Interaction volume radius: 10 \u00c5
Interaction volume height: 10 \u00c5
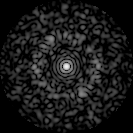
Disorder parameter: 0.8129